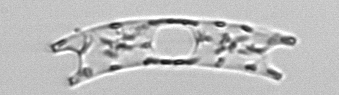
Label: Eucampia